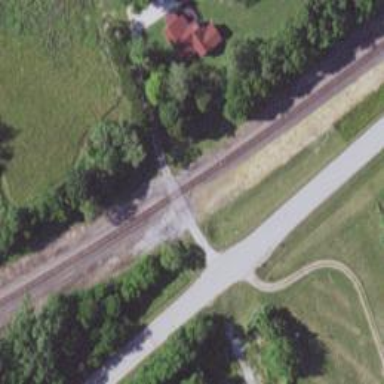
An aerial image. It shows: Railway level crossing.